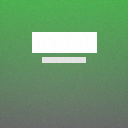
Screen state: on